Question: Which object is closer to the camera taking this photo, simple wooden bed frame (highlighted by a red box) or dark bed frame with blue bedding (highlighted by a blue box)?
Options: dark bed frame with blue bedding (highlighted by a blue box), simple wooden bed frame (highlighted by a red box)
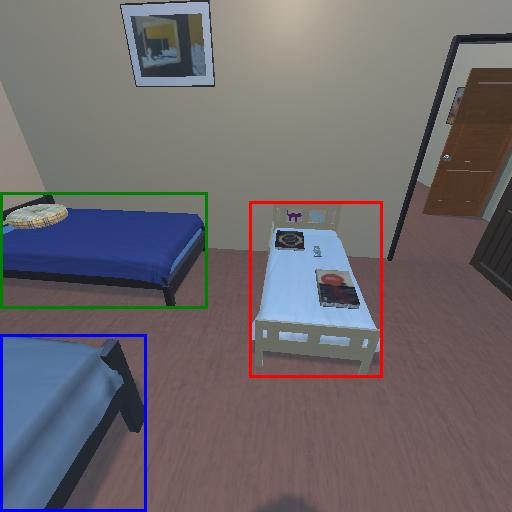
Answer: dark bed frame with blue bedding (highlighted by a blue box)